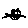
Label: cat